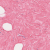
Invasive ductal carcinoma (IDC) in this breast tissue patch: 0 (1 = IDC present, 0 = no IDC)